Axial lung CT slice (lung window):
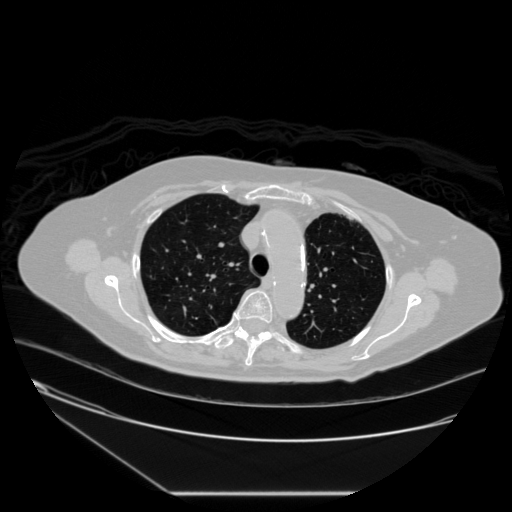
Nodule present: no